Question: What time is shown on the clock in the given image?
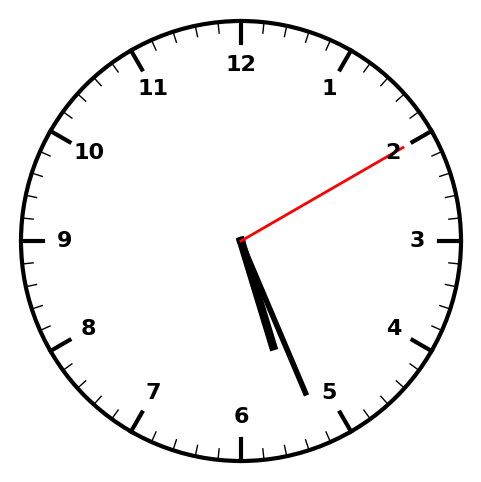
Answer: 05:26:10